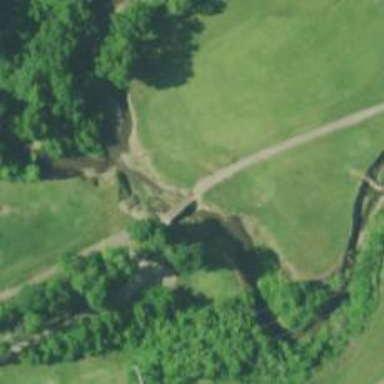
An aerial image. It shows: Service road that includes bridge over golf cart path.